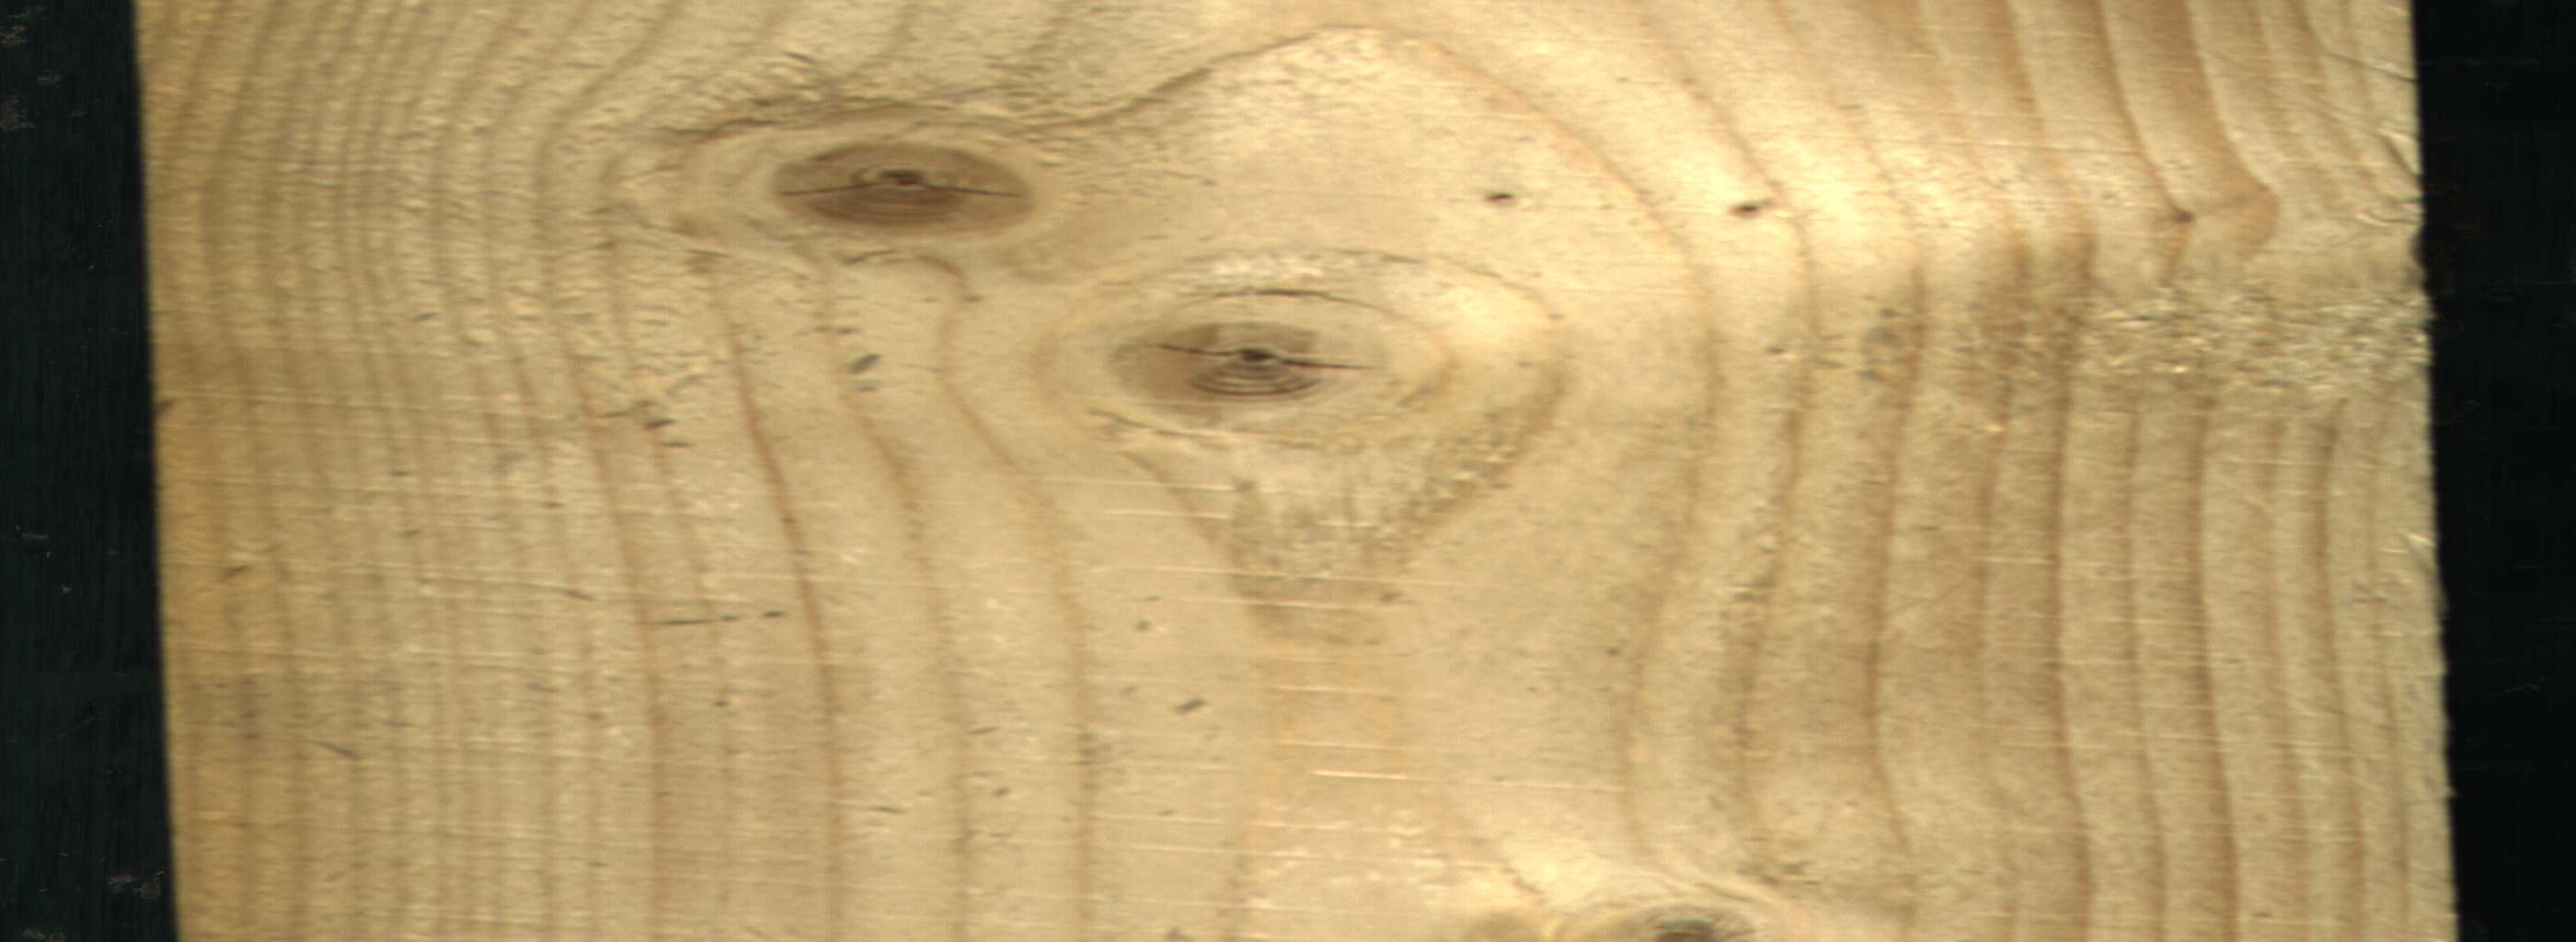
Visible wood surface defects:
knot_with_crack
knot_with_crack
Live_Knot